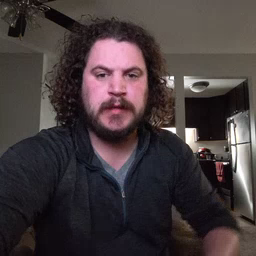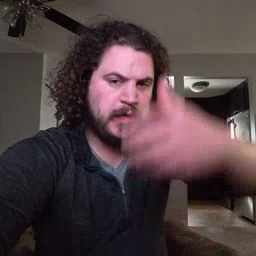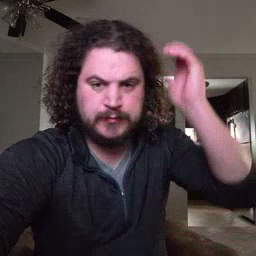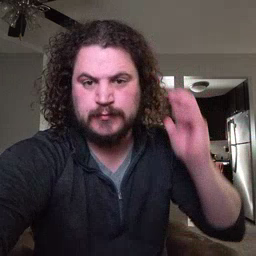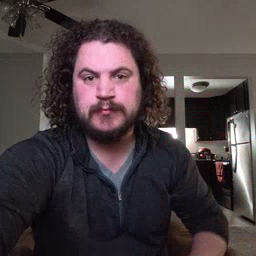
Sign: lion